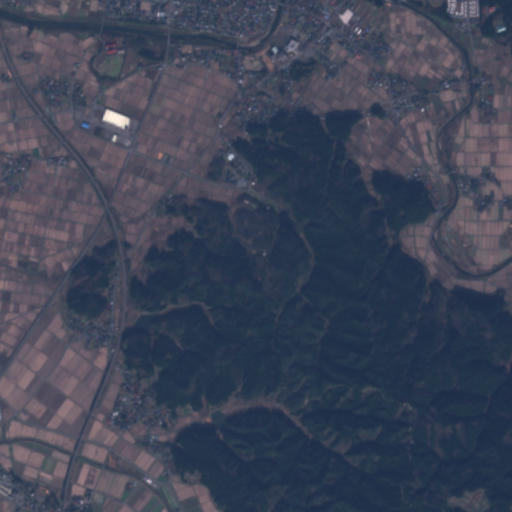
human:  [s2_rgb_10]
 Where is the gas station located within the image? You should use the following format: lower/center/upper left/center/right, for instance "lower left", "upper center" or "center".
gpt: The gas station is located in the upper left of the image.
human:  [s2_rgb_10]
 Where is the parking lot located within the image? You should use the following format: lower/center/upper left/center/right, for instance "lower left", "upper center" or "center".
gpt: The parking lot is located in the upper left of the image.
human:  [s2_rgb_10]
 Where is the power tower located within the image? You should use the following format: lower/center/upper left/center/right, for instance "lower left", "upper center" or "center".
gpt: The power tower is located in the lower left of the image.
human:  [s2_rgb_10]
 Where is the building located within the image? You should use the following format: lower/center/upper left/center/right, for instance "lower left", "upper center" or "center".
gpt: There is no building in the image.